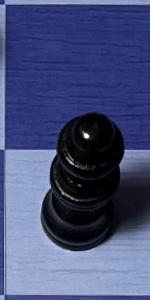
Label: Queen_Black